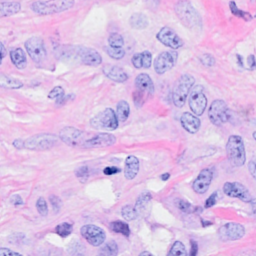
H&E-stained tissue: Breast